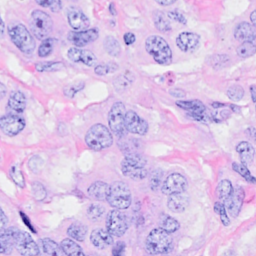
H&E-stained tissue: Breast